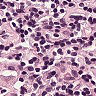
Metastatic tissue present: no